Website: bh-photo
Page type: gifting
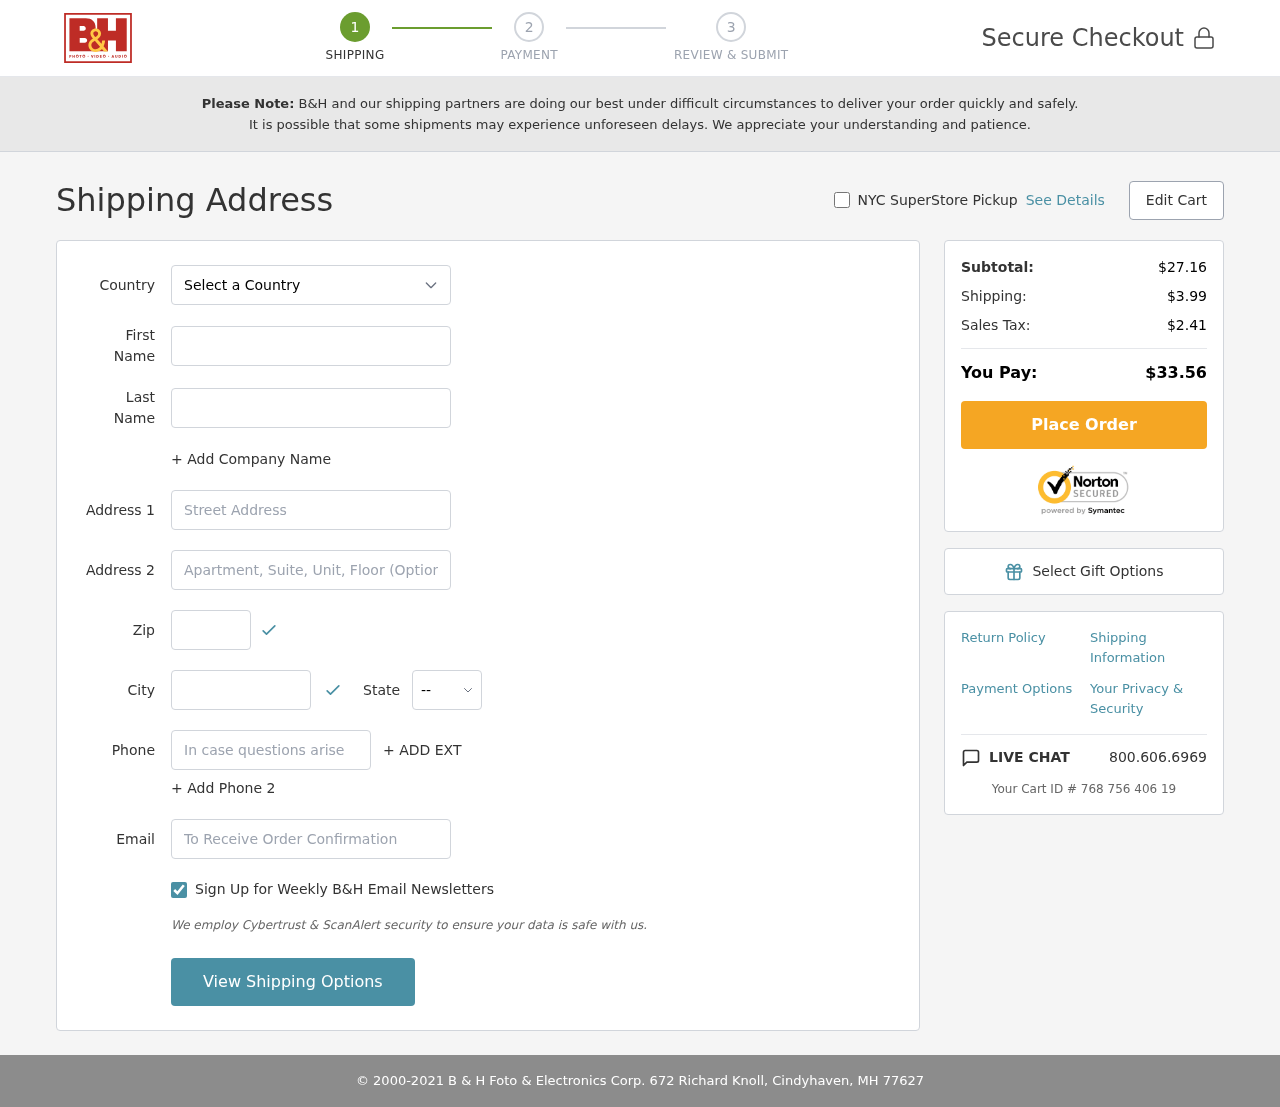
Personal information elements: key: PII_CITY
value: Cindyhaven
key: PII_COUNTRY
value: United States
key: PII_EMAIL
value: mercedes.mcdaniel@yahoo.com
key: PII_FIRSTNAME
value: Mercedes
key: PII_LASTNAME
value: Mcdaniel
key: PII_PHONE
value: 3817565170
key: PII_POSTCODE
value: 77627
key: PII_STATE_ABBR
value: MH
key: PII_STREET
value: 672 Richard Knoll
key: PII_STREET2
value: Apt. 902
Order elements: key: ORDER_SUBTOTAL
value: $27.16
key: ORDER_SHIPPING_COST
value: $3.99
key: ORDER_TAX
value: $2.41
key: ORDER_TOTAL
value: $33.56
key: ORDER_ID
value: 768 756 406 19